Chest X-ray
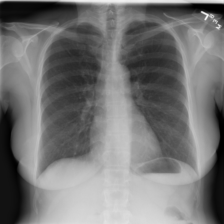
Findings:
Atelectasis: negative
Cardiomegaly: negative
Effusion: negative
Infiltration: negative
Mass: negative
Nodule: negative
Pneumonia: negative
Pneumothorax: negative
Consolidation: negative
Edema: negative
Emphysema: negative
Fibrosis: negative
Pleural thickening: negative
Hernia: negative